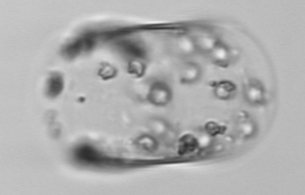
Label: Guinardia_flaccida